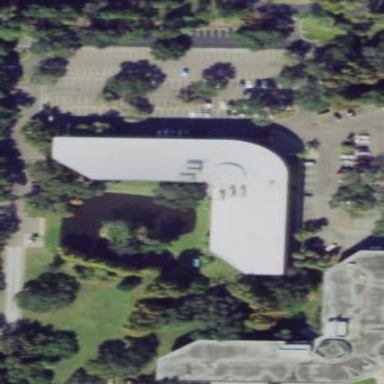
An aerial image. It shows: Office building with flat roof.